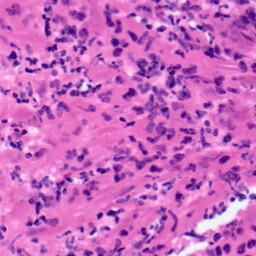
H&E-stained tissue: Pancreatic